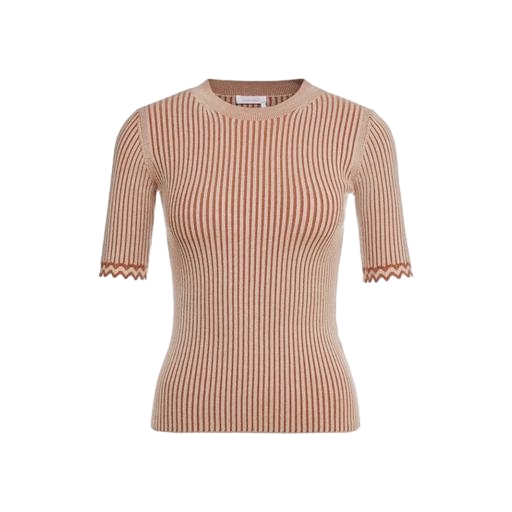
beige elbow-sleeve top, natural t-shirt rib colourblock, beige vanessa bruno, white background